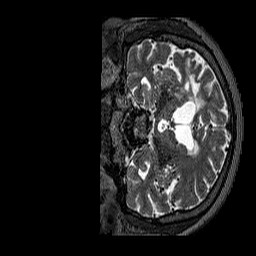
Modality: T2w
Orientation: coronal
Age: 54
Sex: female
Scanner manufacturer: siemens
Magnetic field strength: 3 T
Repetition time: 3.2 s
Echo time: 0.567 s